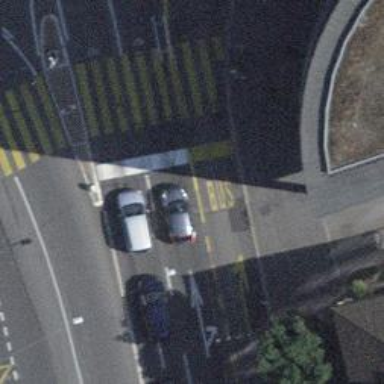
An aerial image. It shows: Primary highway with asphalt surface and sidewalks on both sides. The presence of trolley wires indicates that there is overhead power supply for trolleys.